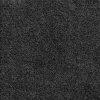
Atmospheric dust classification: dusty